Question: I create a pandas scatter-matrix usng the following code:
'''
import numpy as np
import pandas as pd
a = np.random.normal(1, 3, 100)
b = np.random.normal(3, 1, 100)
c = np.random.normal(2, 2, 100)
df = pd.DataFrame({'A':a,'B':b,'C':c})
pd.scatter_matrix(df, diagonal='kde')
'''
This result in the following scatter-matrix:

The first row has no ytick labels, the 3th column no xtick labels, the 3th item 'C' is not labeled.
Any idea how to complete this plot with the missing labels ?
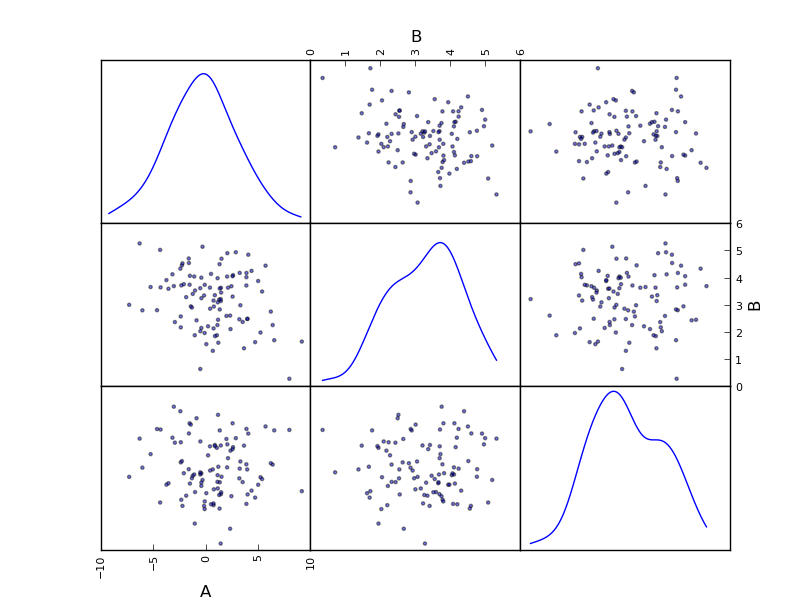
Answer: Access the subplot in question and change its settings like so.
'''
axes = pd.scatter_matrix(df, diagonal='kde')
ax = axes[2, 2] # your bottom-right subplot
ax.xaxis.set_visible(True)
draw()
'''
You can inspect how the scatter_matrix function goes about labeling at the link below. If you find yourself doing this over and over, consider copying the code into file and creating your own custom scatter_matrix function.
<URL>
The obvious extensions of this, doing 'ax[0, 0].xaxis.set_visible(True)' and so forth, do not work. For some reason, scatter_matrix seems to set up ticks and labels for axes[2, 2] without making them visible, but it does not set up ticks and labels for the rest. If you decide that it is necessary to display ticks and labels on other subplots, you'll have to dig deeper into the code linked above.
Specifically, change the conditions on the if statements to:
'''
if i == 0
if i == n-1
if j == 0
if j == n-1
'''
respectively. I haven't tested that, but I think it will do the trick.